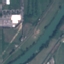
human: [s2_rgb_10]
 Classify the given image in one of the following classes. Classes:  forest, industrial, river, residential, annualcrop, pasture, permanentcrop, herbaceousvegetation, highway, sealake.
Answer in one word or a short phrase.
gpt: River